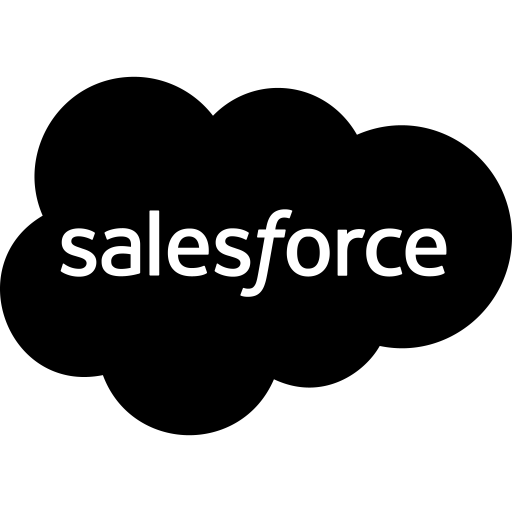
Tags: icon, FontAwesome, fa-icon, brand, salesforce